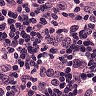
Metastatic tissue present: yes